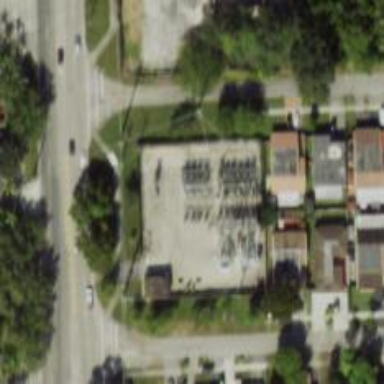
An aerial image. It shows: Outdoor distribution level power substation.